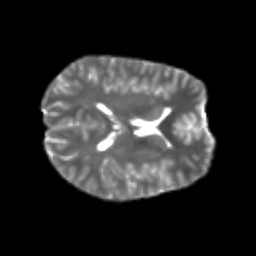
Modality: T2w
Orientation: axial
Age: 21
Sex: male
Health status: healthy
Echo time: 0.074 s